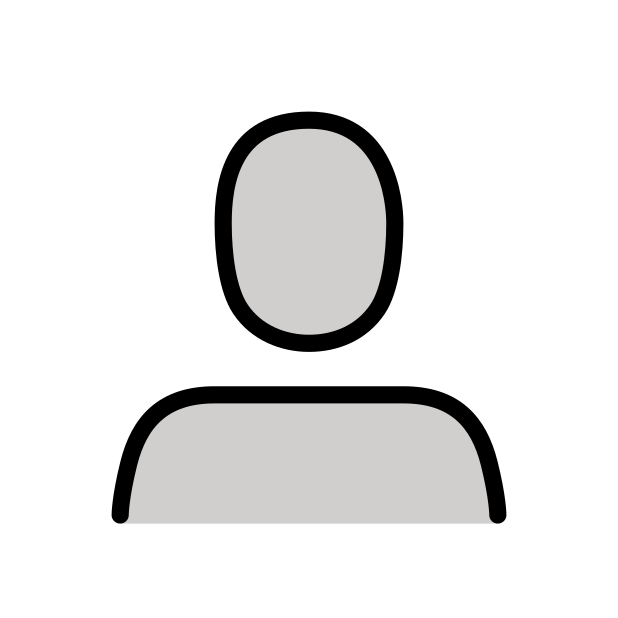
bust in silhouette